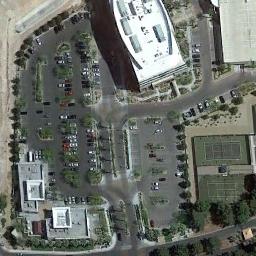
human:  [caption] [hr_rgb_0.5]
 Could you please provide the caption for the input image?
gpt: Many cars of different styles are on the parking lot .

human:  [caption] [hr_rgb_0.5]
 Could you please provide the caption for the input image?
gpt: The parking lot is surrounded by some buildings and two badminton courts .

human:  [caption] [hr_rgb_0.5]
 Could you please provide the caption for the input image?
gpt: Seven rows of cars were parked in the parking lot .

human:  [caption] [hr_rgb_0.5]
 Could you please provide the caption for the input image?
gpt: The parking lot is next to some buildings and trees .

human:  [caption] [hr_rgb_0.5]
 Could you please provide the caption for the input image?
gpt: There are many green trees and a white buildings beside the parking lot .